Question: I have a large, complex Windows Forms app written in VB.Net. Users are experiencing some memory issues and using JetBrains dotTrace Profiler to try and clear a few of these up.
There is still something holding some of my objects open. I have a 'Customer' object, which has a 'Generic.List' of 'InvoiceLineItem'. This item is basically an object bound to a grid control (ConponentOne FlexGrid) which has a load of readonly properties for displaying data, for example:
'''
Public Class InvoiceLineItem
Private _customer as Customer
Private _charge as Charge
Sub New(Customer as Customer, Charge as Charge)
_customer = Customer
_charge = Charge
End Sub
Public ReadOnly Property Name as String
Return _customer.Name
End Property
Public ReadOnly Property ItemName as String
Return _charge.Name
End Property
Public ReadOnly Property Amount as Decimal
Return _charge.Amount
End Property
End Class
'''
etc.
This object looks like it is not getting released from the FlexGrid.
The Flexgrid is on child form, shown from the main form. When the child form is closed, the Memory Profiler is showing that the form is still referenced.When I click "shortest Path" in dotTrace, the path below is shown.

This appears to be the only object in Customer with a root path.
There is no custom event handling going on in this form between my object or collection, and nothing is disposed.
What should I do to troubleshoot this further?
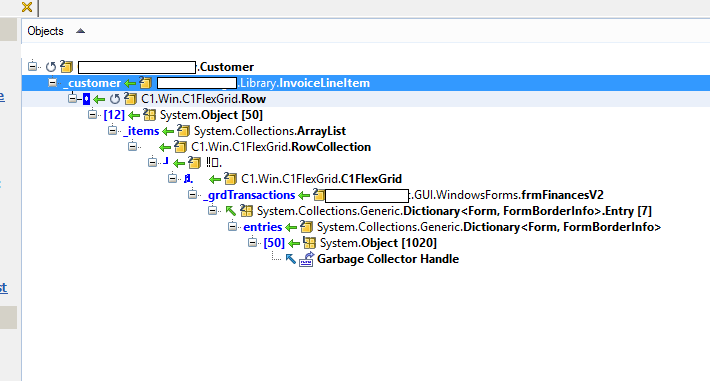
Answer: I found the issue. The FormClosing event was being handled elsewhere and tested for unsaved data, the reference to the form was being held in that function and not released!